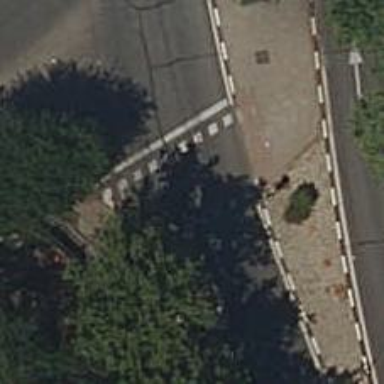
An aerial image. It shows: Road with traffic signals at crossing.